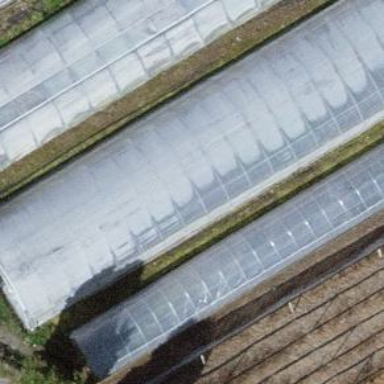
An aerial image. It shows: Greenhouse with round-shaped roof.